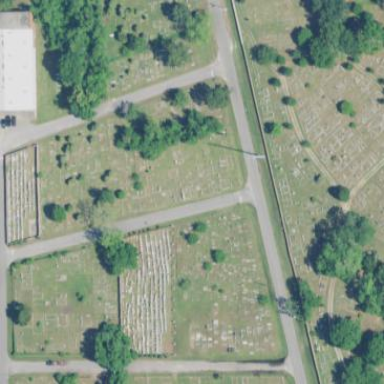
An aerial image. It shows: Cemetery.